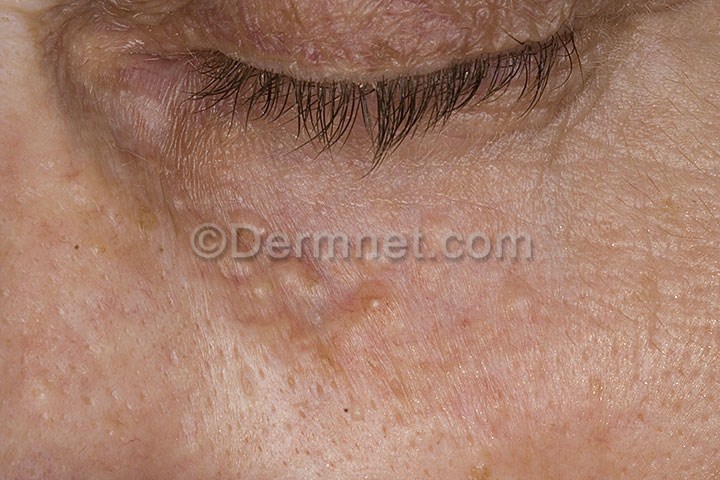
Disease: Seborrheic Keratoses and other Benign Tumors